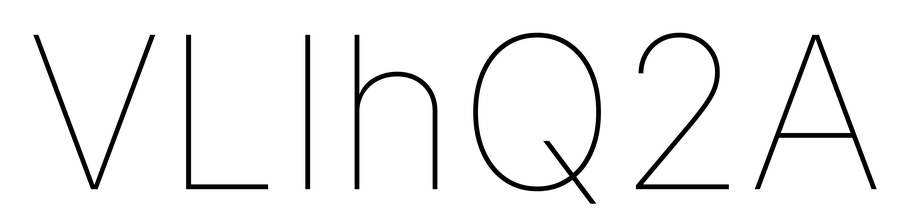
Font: Inter_Thin